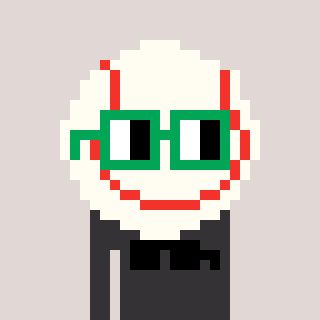
a pixel art character with square green glasses, a baseball ball-shaped head and a grayscale-colored body on a warm background